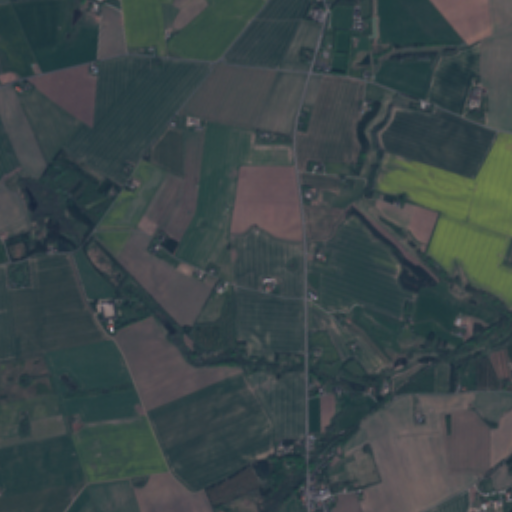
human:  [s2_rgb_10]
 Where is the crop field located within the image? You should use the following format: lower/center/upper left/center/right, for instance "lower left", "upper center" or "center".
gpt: The crop field is located in the lower right of the image.
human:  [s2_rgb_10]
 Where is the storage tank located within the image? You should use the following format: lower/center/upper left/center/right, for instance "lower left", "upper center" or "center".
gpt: The storage tank is located in the upper center of the image.
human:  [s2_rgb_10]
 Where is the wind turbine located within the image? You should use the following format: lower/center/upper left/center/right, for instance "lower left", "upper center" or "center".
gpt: The wind turbine is located in the center of the image.
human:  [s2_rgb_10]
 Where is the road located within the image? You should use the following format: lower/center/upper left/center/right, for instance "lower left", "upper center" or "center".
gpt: There is no road in the image.